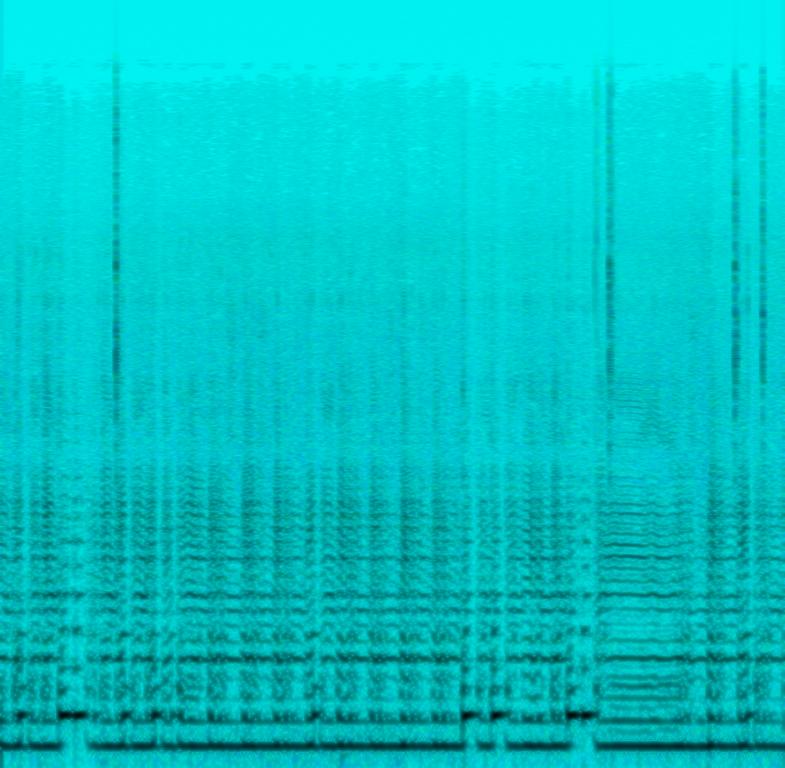
Someone is playing a didgeridoo using circular breathing to continue airflow. A percussive stick sound can be heard and in the background you can hear waves of water. This song may be playing at the beach practicing didgeridoo by yourself.